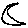
Label: moon